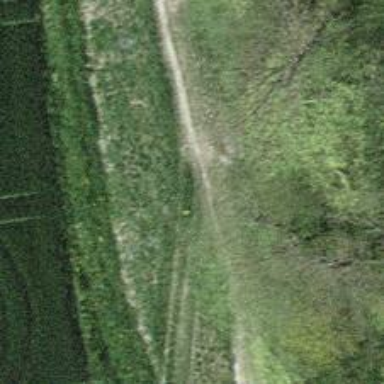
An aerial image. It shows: Path with grass surface and embankment along the way.